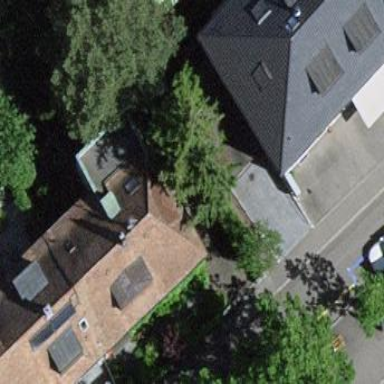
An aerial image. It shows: Terrace building.